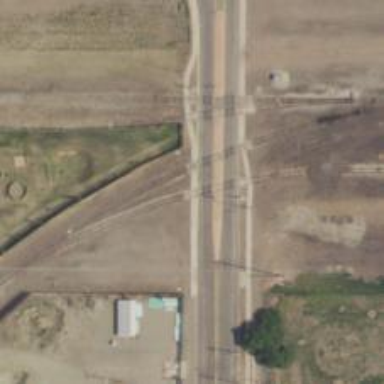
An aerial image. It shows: Railway siding with rails.